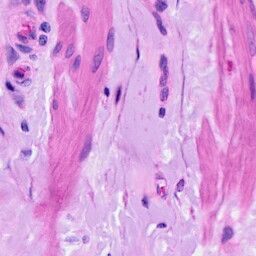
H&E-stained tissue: Ovarian